Question: How can i implement an activity indicator with bar style. As according to the following documentation <URL> "Activity indicators are for operations of an indeterminate length." and "Two styles are available: a bar and a circle. Each is offered in a variety of sizes, in both Holo Light and Holo Dark themes." that's fine but where can i get example of that... i really tried a lot but not able to find any single example. In short i just want to use the following activity indicator as shown in image.

plus i want to use this Activity indicator in notification as already shown in above image to show some progress if you can guide or provide example same as according to my scenario then it'll be much better but at least guide me how can i show this view in my layout.
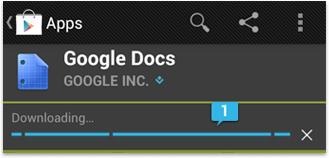
Answer: After further search at last i found the answer...
from xml
'''
<ProgressBar
android:id="@+id/progressBar1"
style="@android:style/Widget.Holo.ProgressBar.Horizontal"
android:layout_width="100dp"
android:layout_height="wrap_content"
android:indeterminate="true" />
'''
from java you can simply set mode to indeterminate by using method
'''
((ProgressBar) findViewById(R.id.progressBar1)).setIndeterminate(true);
'''
Actually the name Activity Indicator is confusing and other confusion in my mind was that the progressbar is different from the activity indicator but in actual both are same... only the difference is of their mode.